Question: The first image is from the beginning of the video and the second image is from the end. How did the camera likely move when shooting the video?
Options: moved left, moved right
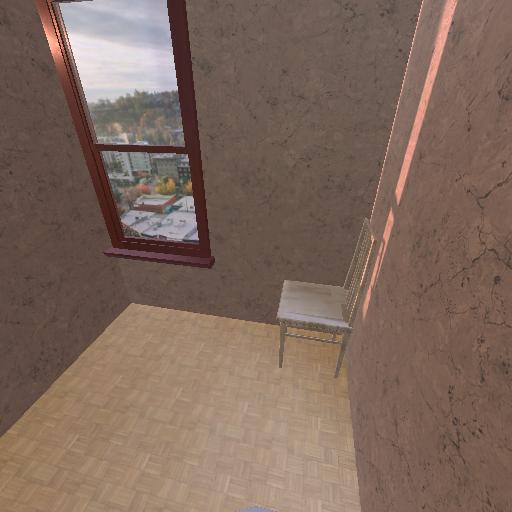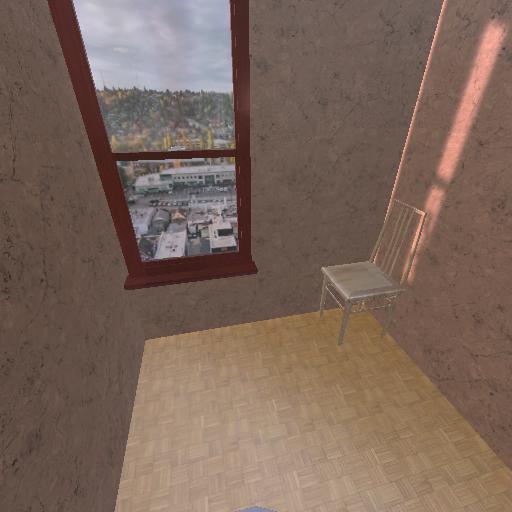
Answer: moved left